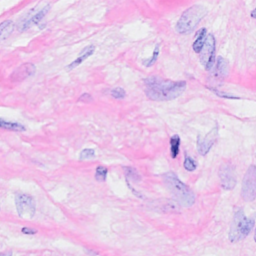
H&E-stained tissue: Breast